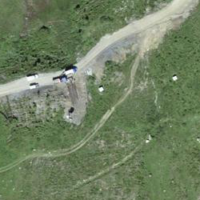
EUNIS habitat code: 26
Species observed at this site:
Tussilago farfara